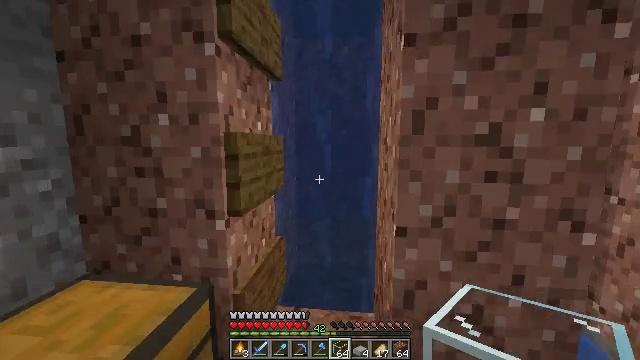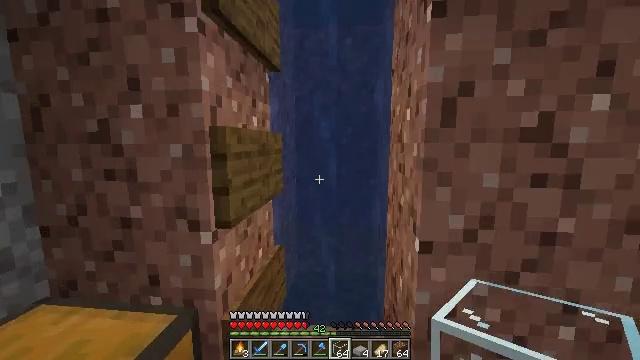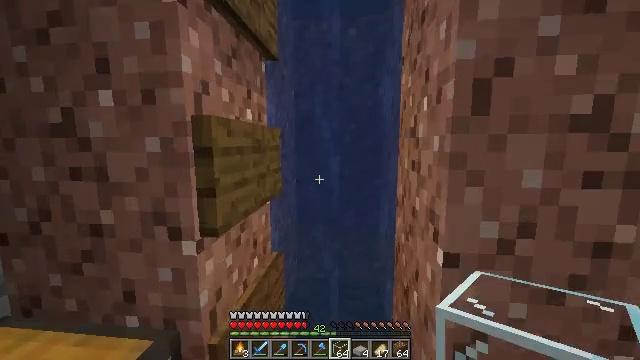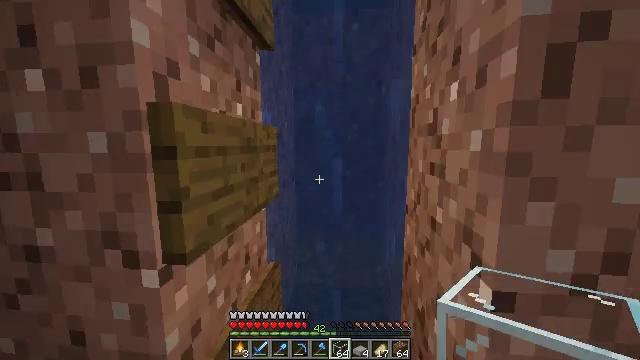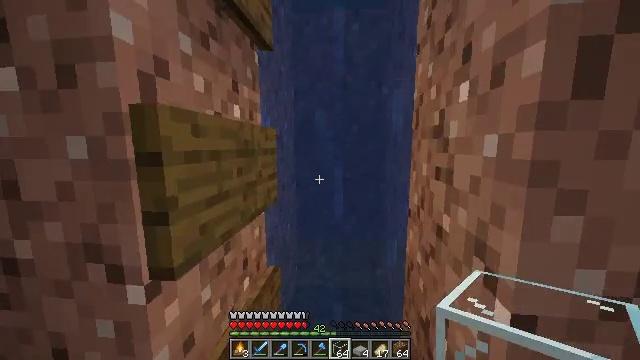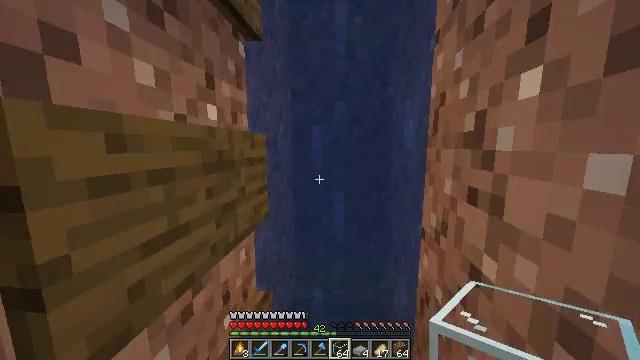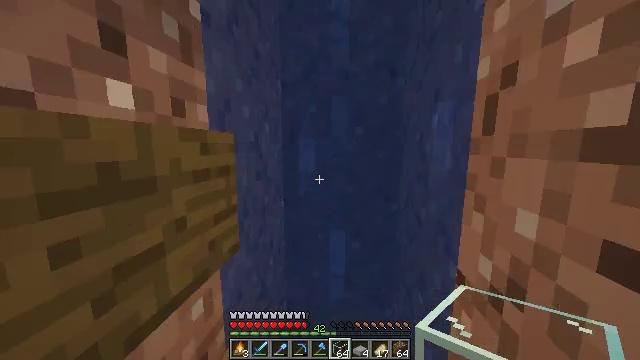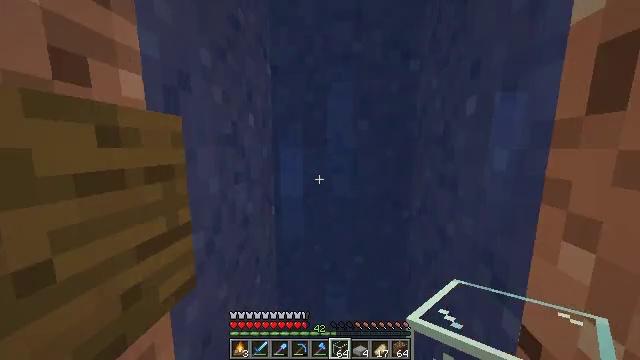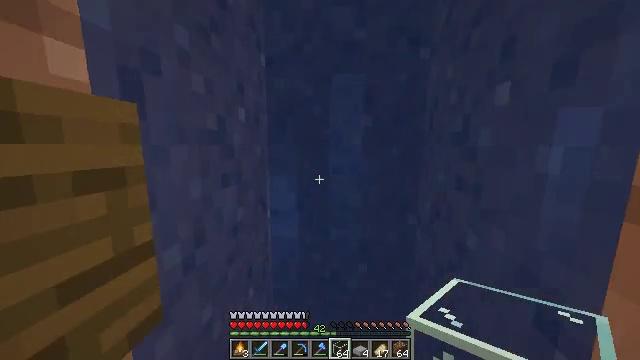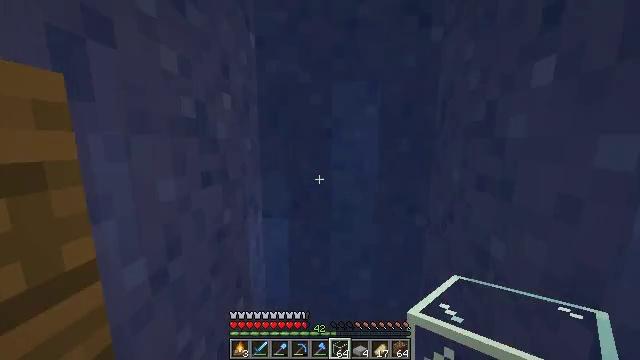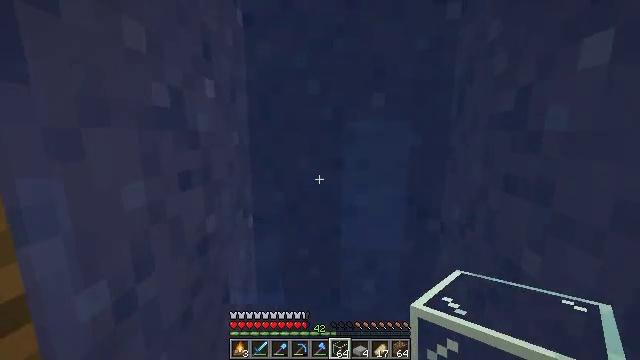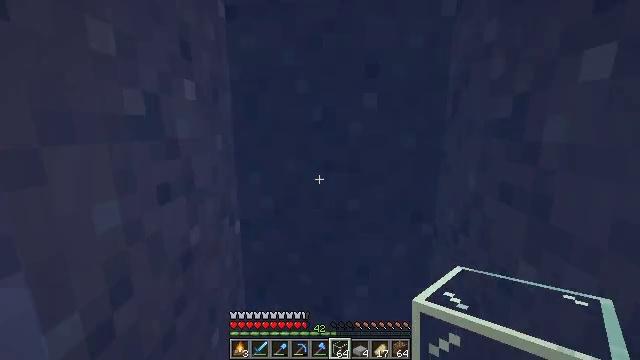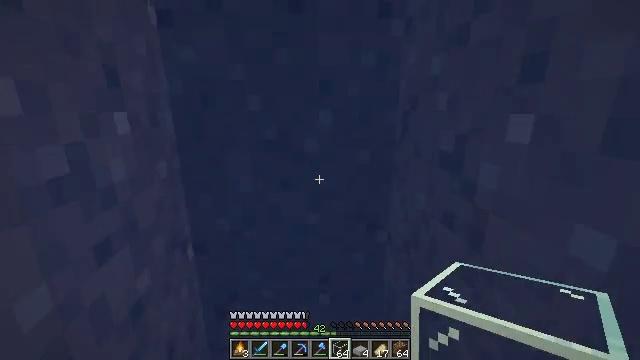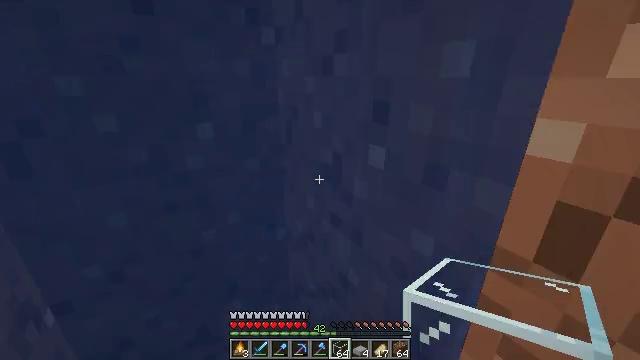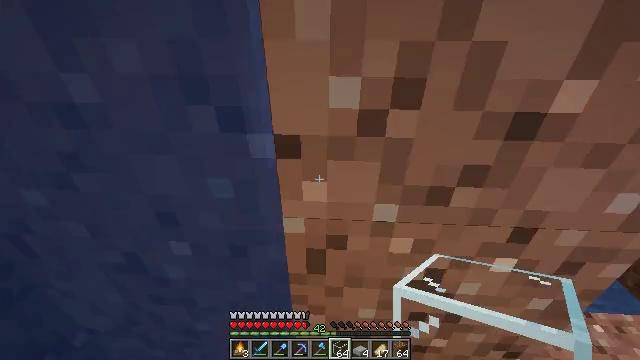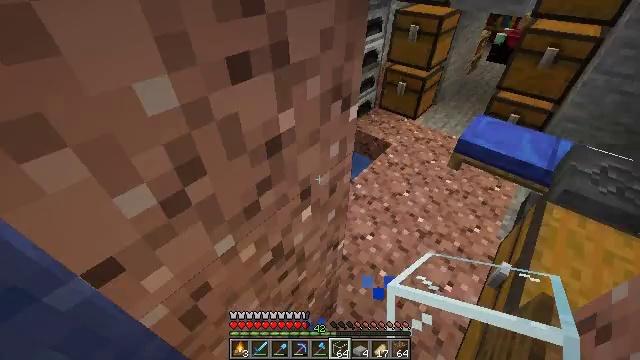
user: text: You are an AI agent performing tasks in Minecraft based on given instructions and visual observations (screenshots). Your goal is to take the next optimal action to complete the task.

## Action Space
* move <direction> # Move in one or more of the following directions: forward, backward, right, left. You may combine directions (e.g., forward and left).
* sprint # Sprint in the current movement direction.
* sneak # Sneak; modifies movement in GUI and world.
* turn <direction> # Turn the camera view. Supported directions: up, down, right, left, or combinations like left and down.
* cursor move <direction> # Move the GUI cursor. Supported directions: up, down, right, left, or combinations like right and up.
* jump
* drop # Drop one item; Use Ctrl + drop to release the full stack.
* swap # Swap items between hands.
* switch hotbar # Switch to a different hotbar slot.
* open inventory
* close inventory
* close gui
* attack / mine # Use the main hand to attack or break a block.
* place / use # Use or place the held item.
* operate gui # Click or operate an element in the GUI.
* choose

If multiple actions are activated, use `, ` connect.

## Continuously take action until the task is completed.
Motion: motion action
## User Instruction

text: Open the crafting table and craft a spruce door.
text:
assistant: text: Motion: move forward
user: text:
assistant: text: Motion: move forward, sprint
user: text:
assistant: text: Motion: move forward, sprint
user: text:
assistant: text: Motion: move forward, sprint
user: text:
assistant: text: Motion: move forward
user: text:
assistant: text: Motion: move forward
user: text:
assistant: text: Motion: move forward
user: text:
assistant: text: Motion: no_op
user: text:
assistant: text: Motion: no_op
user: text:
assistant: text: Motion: no_op
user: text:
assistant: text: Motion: turn right and down
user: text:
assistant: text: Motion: turn right and down
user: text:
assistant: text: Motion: turn right and down
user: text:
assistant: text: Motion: turn right and down
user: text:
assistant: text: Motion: turn right and down
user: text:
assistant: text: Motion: turn right
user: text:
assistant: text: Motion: turn right
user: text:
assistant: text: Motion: turn right and up
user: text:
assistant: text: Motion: move forward, turn up
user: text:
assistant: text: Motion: move forward
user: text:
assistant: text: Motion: move forward
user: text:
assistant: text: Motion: move forward and move right
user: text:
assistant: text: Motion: move forward and move right, turn left
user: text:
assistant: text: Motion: move forward and move right, turn left
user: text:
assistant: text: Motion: move forward and move right, turn left and up
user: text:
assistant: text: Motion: move forward and move right, turn left and up
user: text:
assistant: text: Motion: move forward, turn left and up
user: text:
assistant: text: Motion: move forward, turn left
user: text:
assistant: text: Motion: move forward
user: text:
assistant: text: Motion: move forward